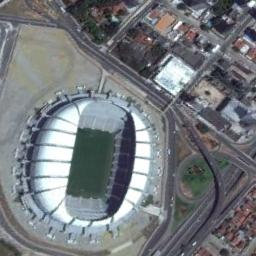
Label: stadium